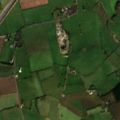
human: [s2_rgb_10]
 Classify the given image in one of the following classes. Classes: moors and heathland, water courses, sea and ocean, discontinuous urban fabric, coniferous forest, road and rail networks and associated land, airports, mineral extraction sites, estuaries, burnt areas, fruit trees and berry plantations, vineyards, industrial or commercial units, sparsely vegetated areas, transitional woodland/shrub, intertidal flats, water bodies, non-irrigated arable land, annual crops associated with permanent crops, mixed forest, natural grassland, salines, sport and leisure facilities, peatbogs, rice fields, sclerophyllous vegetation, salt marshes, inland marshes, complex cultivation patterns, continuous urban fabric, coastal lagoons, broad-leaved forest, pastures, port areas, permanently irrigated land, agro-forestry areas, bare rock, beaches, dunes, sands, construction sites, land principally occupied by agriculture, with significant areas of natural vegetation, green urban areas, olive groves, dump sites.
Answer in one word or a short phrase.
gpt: pastures, complex cultivation patterns, mixed forest